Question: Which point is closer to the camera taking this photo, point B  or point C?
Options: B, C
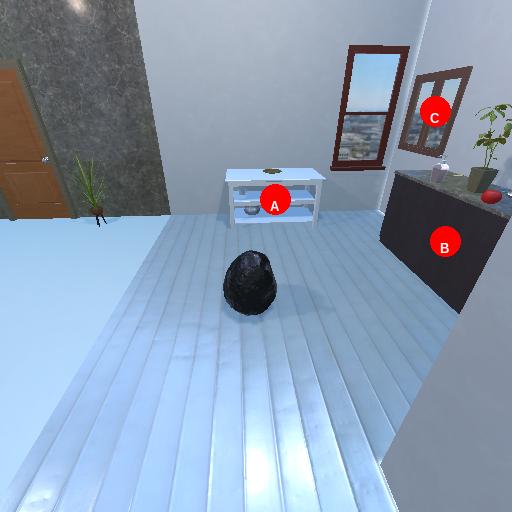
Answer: B